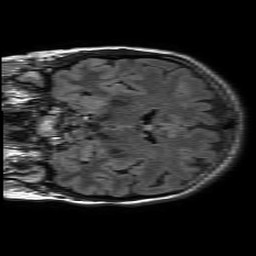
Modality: FLAIR
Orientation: coronal
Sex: female
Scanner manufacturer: philips
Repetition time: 11 s
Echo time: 0.125 s